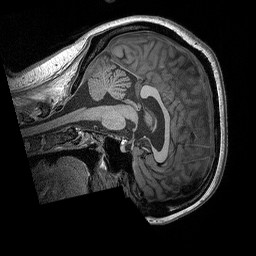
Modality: T1w
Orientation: sagittal
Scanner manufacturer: siemens
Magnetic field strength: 3 T
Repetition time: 2.3 s
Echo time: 0.00298 s